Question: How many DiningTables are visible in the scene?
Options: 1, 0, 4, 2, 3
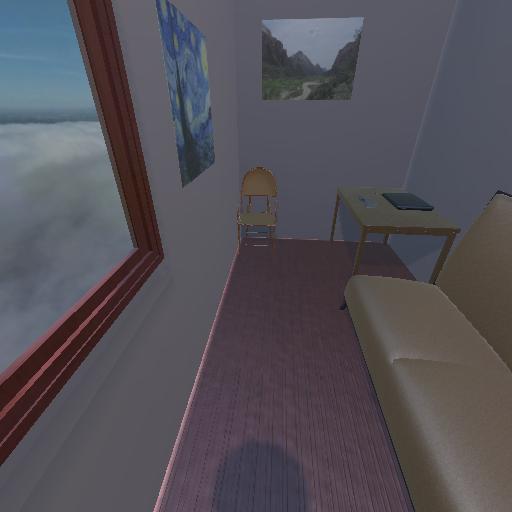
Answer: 1